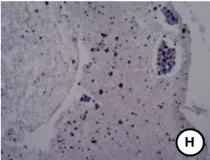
PET-CT scan (November 2016) and histopathological results after postoperative recurrence. (H) Histopathological features of EBUS biopsy tissue of the subcarinal lymph node: cancer cells arranged in disperse or the nest bulk in mucoid tissue (x20 hematoxylin/eosin).
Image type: pathology (immunostaining)